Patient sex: M
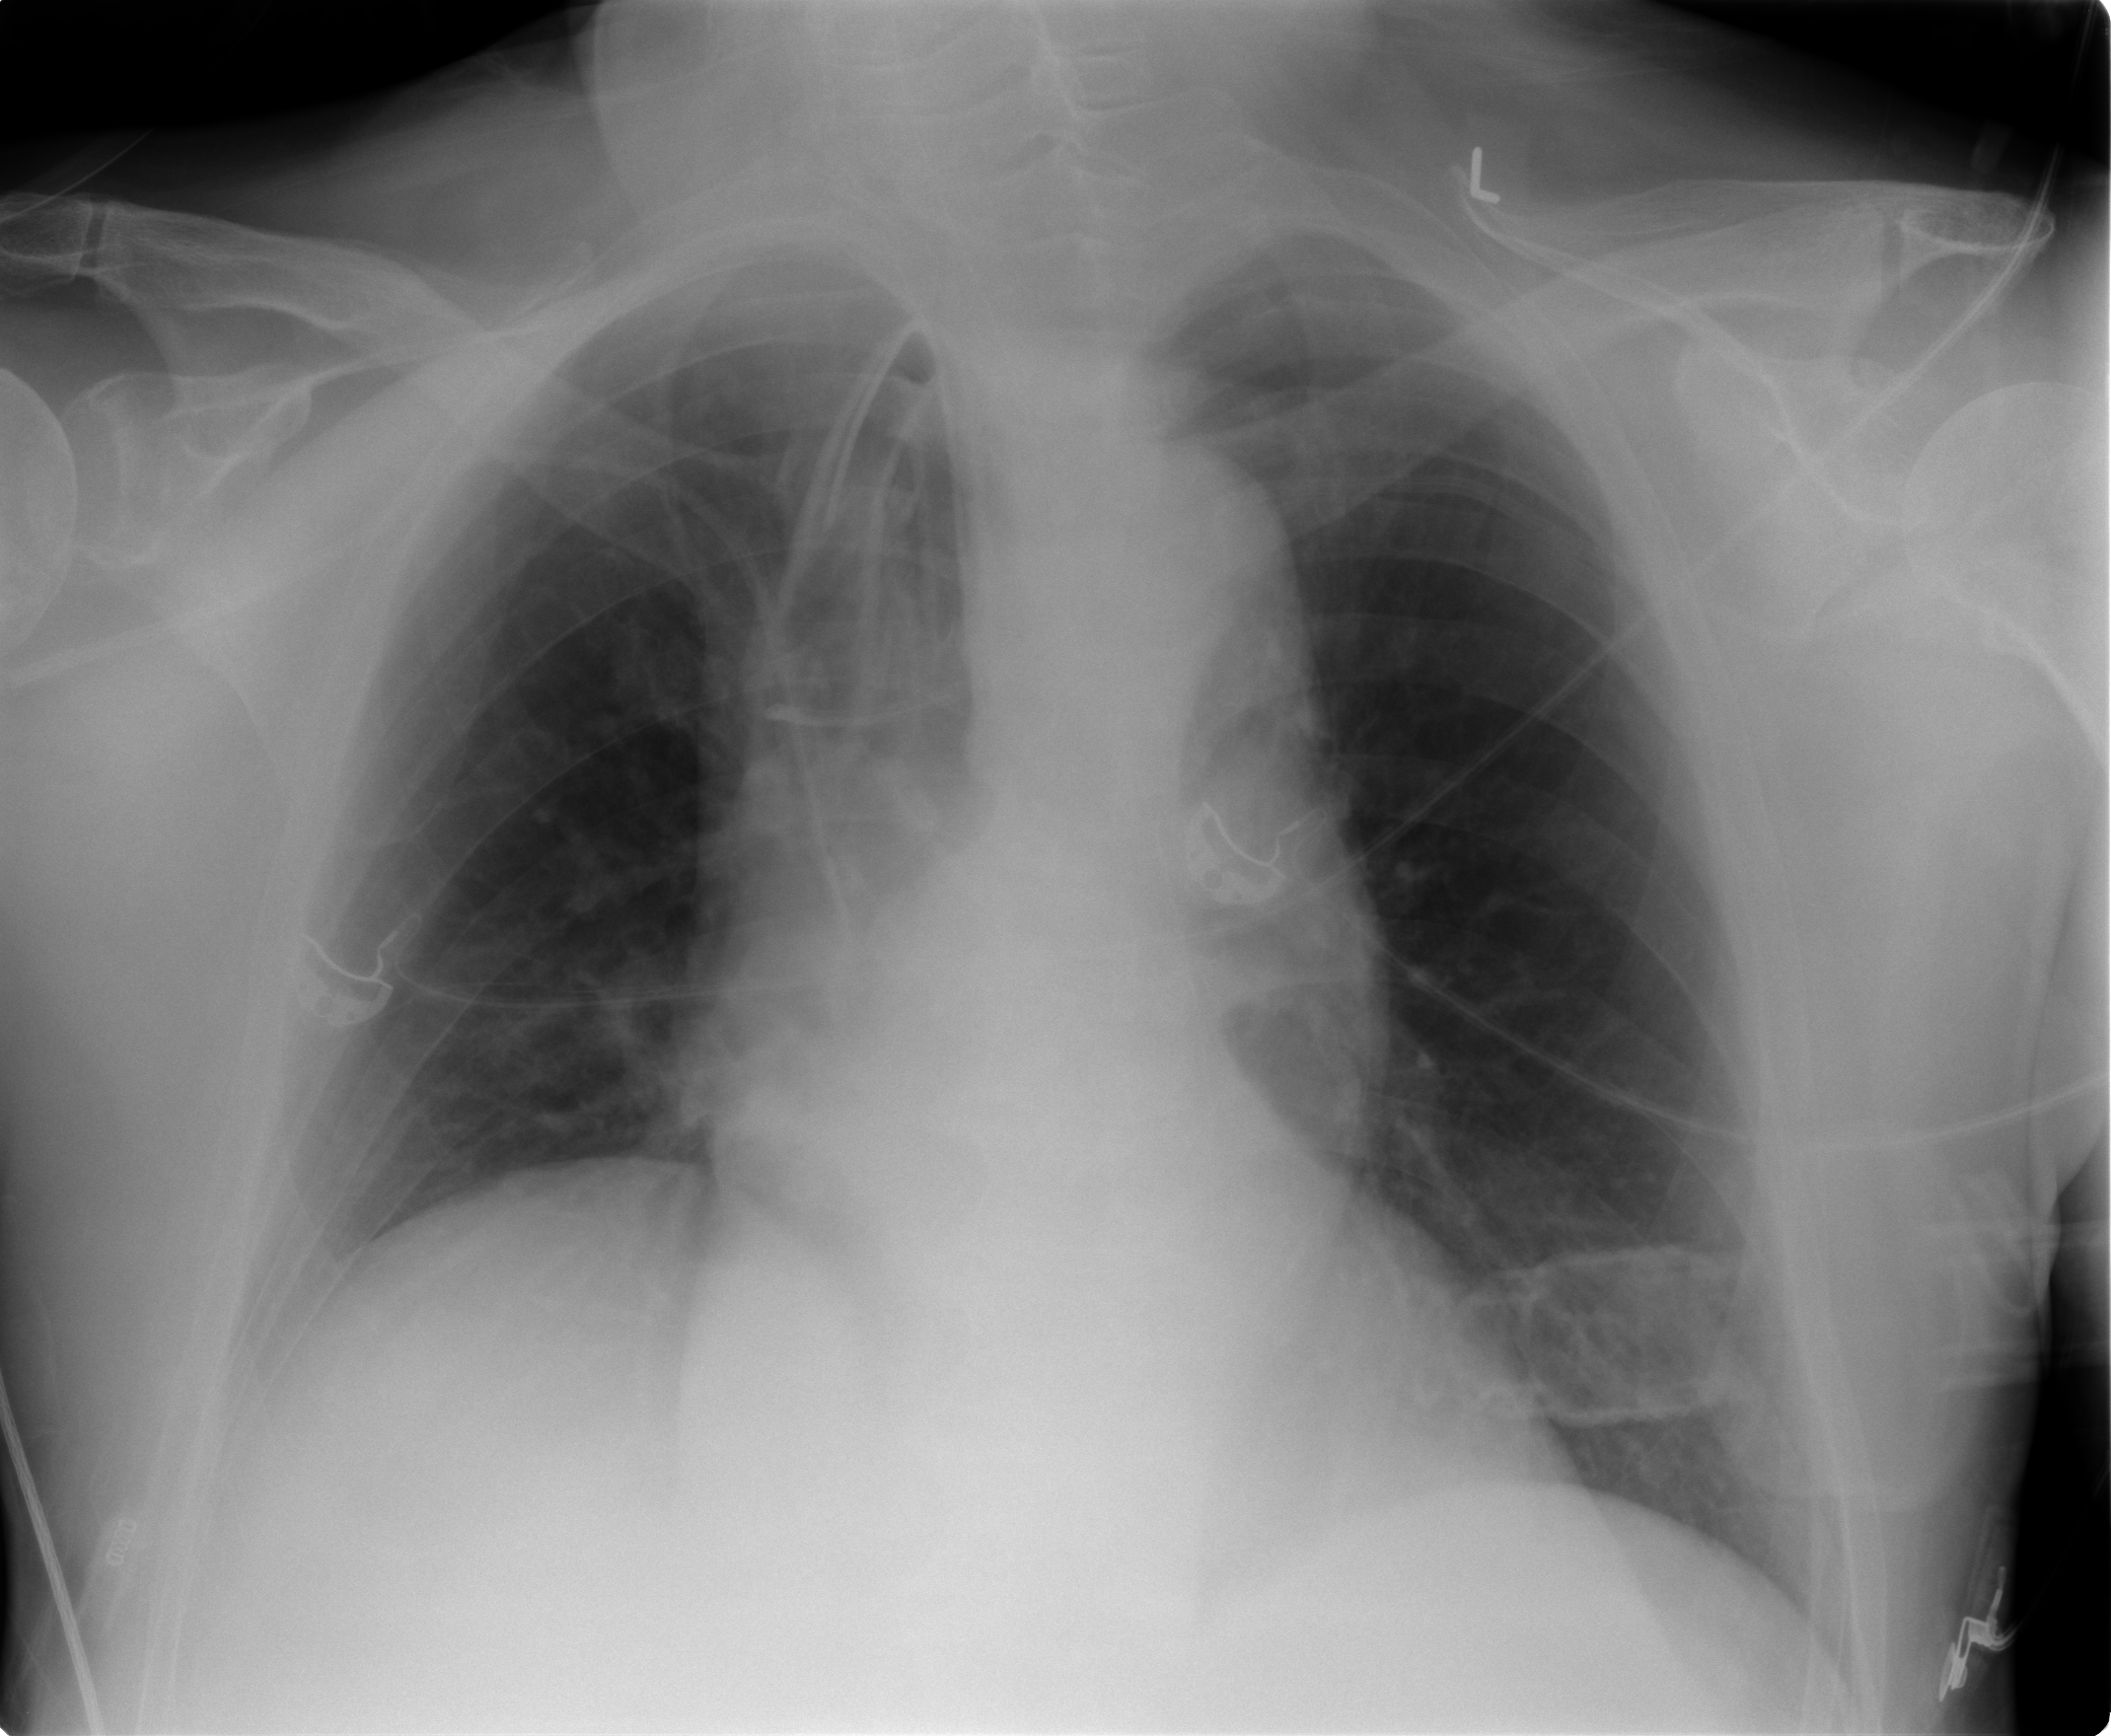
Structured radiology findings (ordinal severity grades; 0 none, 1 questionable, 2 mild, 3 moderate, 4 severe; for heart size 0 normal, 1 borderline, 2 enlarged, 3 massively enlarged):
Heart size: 0
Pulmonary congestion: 0
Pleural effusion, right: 0
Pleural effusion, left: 0
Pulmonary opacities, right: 0
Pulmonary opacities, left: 0
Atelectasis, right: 2
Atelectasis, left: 2